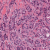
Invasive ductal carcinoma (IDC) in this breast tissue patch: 1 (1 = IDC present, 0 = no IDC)